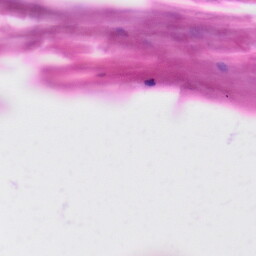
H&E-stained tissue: Skin